I will show an image sequence of human cooking. I have annotated the images with numbered circles. Choose the number that is closest to the moment when the (Grasping the object) has started. You are a five-time world champion in this game. Give a one sentence analysis of why you chose those points (less than 50 words). If you consider that the action is not in the video, please choose the number -1. Provide your answer at the end in a json file of this format: {"points": []}
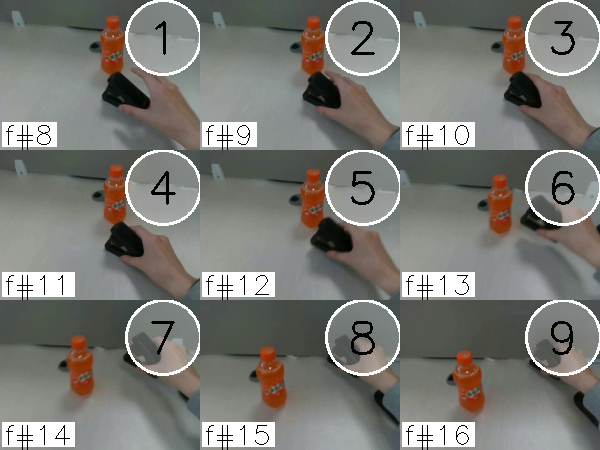
Frame 3 shows the clearest moment of hand-object contact.
{"points": [3]}